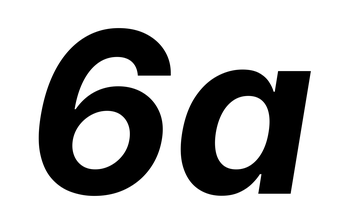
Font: Inter-Italic_Bold_Italic